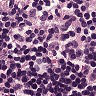
Metastatic tissue present: no